Question: I have a set of coordinates that I turn into an svg path (using cubic beziers to make it smooth). When I apply a certain stroke width, I get the following result (the blue dots are my coordinates)
What I am interested in is (like: pick any point on the gray/white border, and round around the shape until you're back at the starting point).
How would I go about computing such a path?
for reference, this is my svg info:
'''
<g>
<title>number 3</title>
<path d="m238,50c5.67569,-1.01351 11.8327,-3.8229 20.92029,-2.14724c8.68106,0.69732 14.21173,4.90255 18.07971,7.14724c6.23697,3.61945 13.47556,9.5931 15,18c1.07056,5.90372 1.17343,10.97649 -4,16c-6.76816,6.57204 -19.45392,9.57738 -25.69687,10.59046c-3.94836,0.64074 4.73492,3.29883 10.69687,5.40954c8.05417,2.85142 15,8 21,14c6,6 5.26578,10.94739 5.26578,17.03015c-2.4541,7.30975 -4.23343,11.08675 -11.26578,12.96985c-3.98279,1.0665 -11.92578,3.49756 -17,4c-8.95618,0.88684 -15.80411,2.97838 -26,0l-9.19197,-3.44464" id="svg_1" opacity="0.5" stroke-width="10" stroke-linejoin="round" stroke="#000000" fill="none"/>
</g>
'''
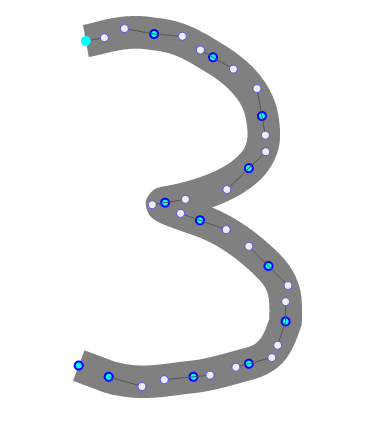
Answer: I created the <URL> function that is thought for scenarios similar to this,
the resulting contour offset is not related to the 'stroke-width' value and must be set as a parameter to the function.
At the moment it will find one offset side at a time, but running it once per sides you can solve this issue.
Actually through svgContour you can find the contour of any svg shapes, currently it doesn't support fill-modes but one of the next goals is to implement that.
it relies on getPathData() to get the pathData of any SVGGeometryElement,
then this data goes through three phases:
-
Premise: drawing a beizer-curve parallel to another isn't obtained just offsetting the points/control-points of the curve (in this case the visual rendering will be fine); this method takes a SVGPathData and in case it finds a steep curve it splits it up until it's flat enough (return a visually equivalent SVGPathData).-
In this stage the pathData is dissambled in points, points are connected in segments, each segment is offsetted, an intersection point is then found for each contiguous segment ( what we get back is a list of offsetted points).-
This phase places the points from step 2 in the pathData coming from step 1, and finally draws the contour.
An example:
'''
const path = document.querySelector('path')
svgContour(path, 5)
'''
'''
svg {
width: 100vw;
height: 100vh
}
'''
'''
<script src="https://cdn.rawgit.com/fracalo/svg-contour/master/dist/svg-contour.js"></script>
<svg viewBox='300 0 100 200'>
<g>
<title>number 3</title>
<path d="m238,50c5.67569,-1.01351 11.8327,-3.8229 20.92029,-2.14724c8.68106,0.69732 14.21173,4.90255 18.07971,7.14724c6.23697,3.61945 13.47556,9.5931 15,18c1.07056,5.90372 1.17343,10.97649 -4,16c-6.76816,6.57204 -19.45392,9.57738 -25.69687,10.59046c-3.94836,0.64074 4.73492,3.29883 10.69687,5.40954c8.05417,2.85142 15,8 21,14c6,6 5.26578,10.94739 5.26578,17.03015c-2.4541,7.30975 -4.23343,11.08675 -11.26578,12.96985c-3.98279,1.0665 -11.92578,3.49756 -17,4c-8.95618,0.88684 -15.80411,2.97838 -26,0l-9.19197,-3.44464"
id="svg_1" opacity="0.5" stroke-width="10" stroke-linejoin="round" stroke="#000000" fill="none" />
</g>
</svg>
'''
the contour is traced !